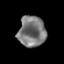
Tissue: prostate
Cell type: T cells
Senescence score: 0.3036
Nuclear area (px): 828
Mean DAPI intensity: 120.853